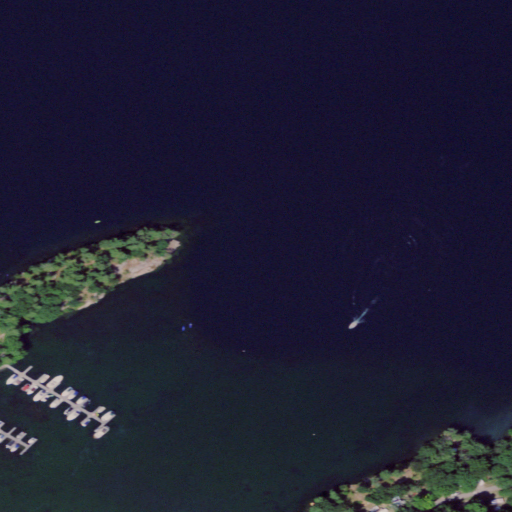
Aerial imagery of cape in New York named Bradley Point containing open water, unknown, low intensity development, grassland, open development, evergreen forest, and mixed forest